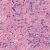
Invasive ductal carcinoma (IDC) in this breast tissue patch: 1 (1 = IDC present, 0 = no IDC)